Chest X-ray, PA view. Patient: 41 years old, sex M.
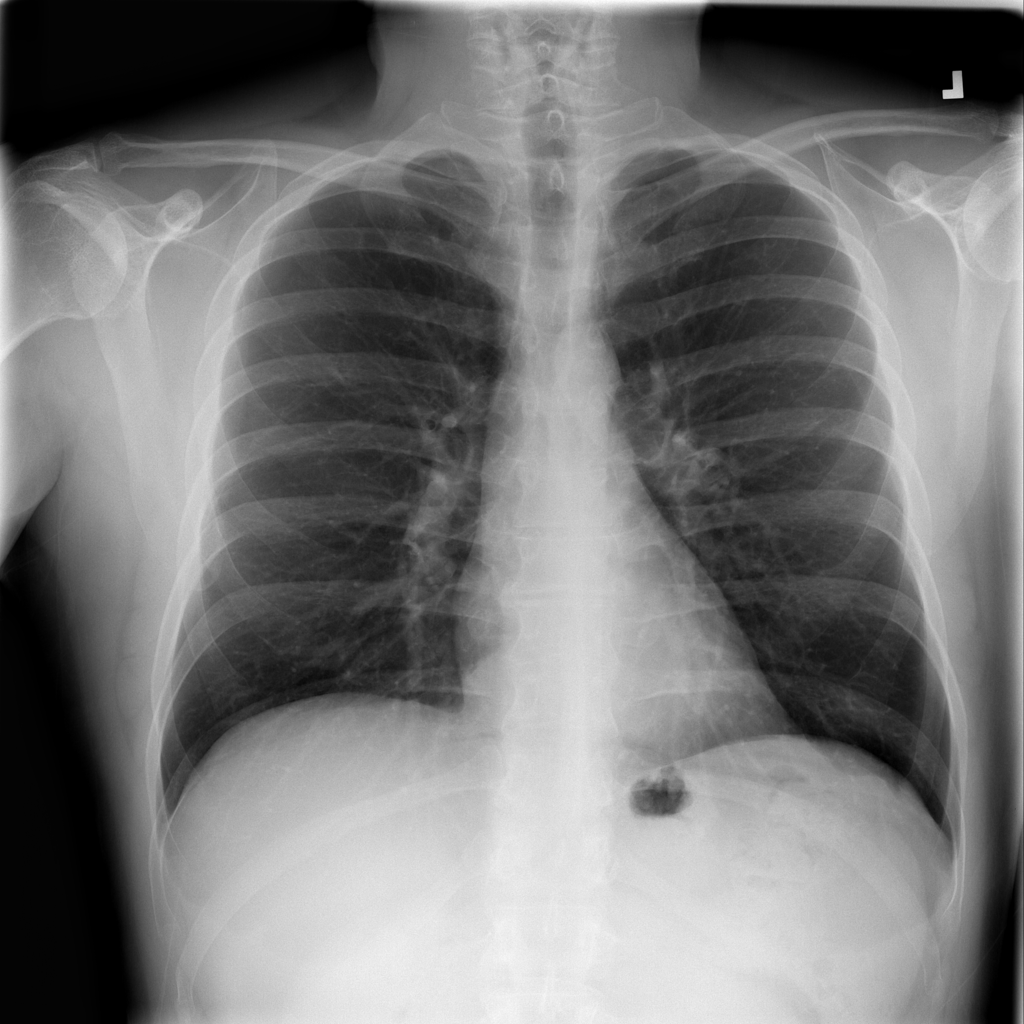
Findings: No Finding